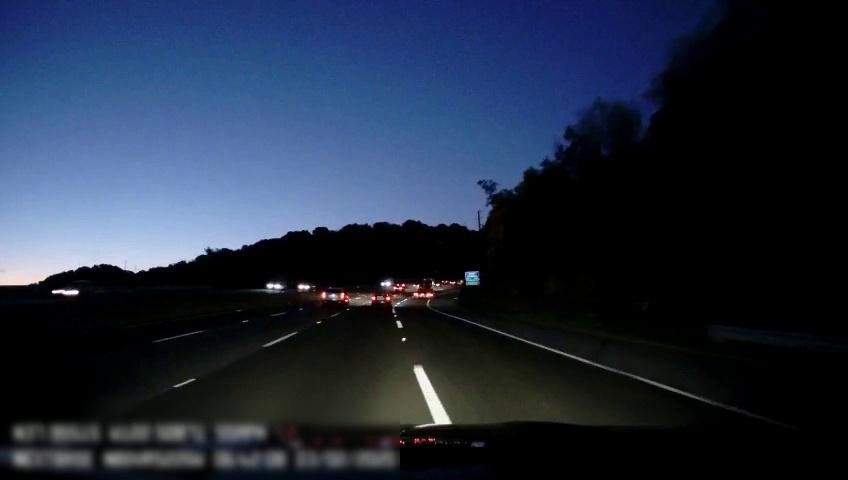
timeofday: Night
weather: Other
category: Drivable Space
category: Vehicles | Car
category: Vehicles | SUV
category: Vehicles | Car
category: Vehicles | Car
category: Vehicles | Truck
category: Lanes | Current Lane
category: Lanes | Current Lane
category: Lanes | Alternate Lane
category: Lanes | Alternate Lane
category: Traffic | Signs